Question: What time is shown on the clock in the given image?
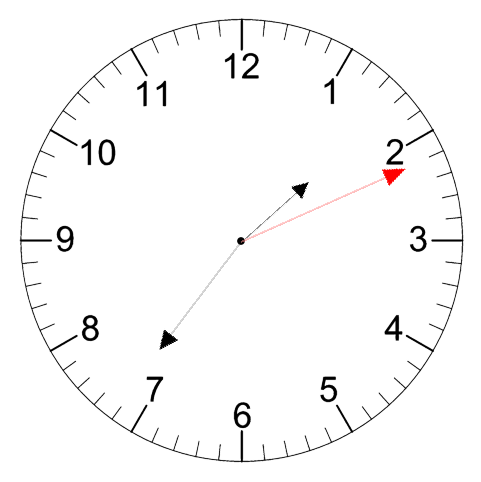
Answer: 01:36:11